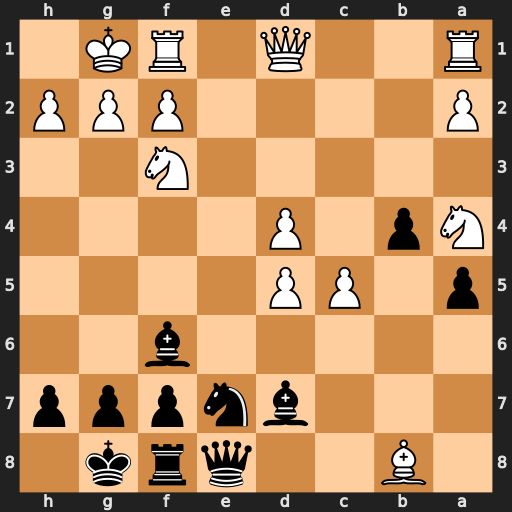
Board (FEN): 1B2qrk1/3bnppp/5b2/p1PP4/Np1P4/5N2/P4PPP/R2Q1RK1
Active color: b
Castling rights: -
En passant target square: -
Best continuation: Bxa4 Qd2 Qxb8